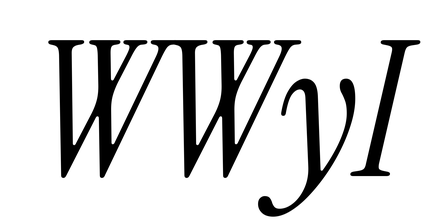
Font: InstrumentSerif-Italic